Field crop: maize
Growth stage: 2
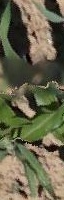
Species: maize